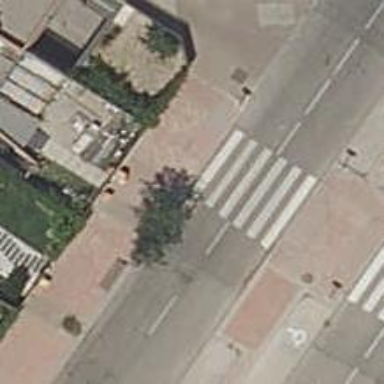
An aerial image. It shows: Zebra crossing on the road.